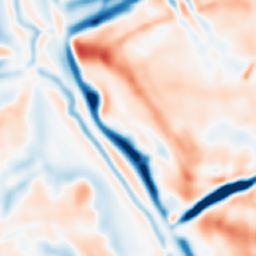
Category: multiscale
Decomposition family: dog
Decomposition parameters: sigma_low: 3
sigma_high: 10
Upsampling method: nearest
Upsampling parameters: scale: 2
Upsampling scale: 2